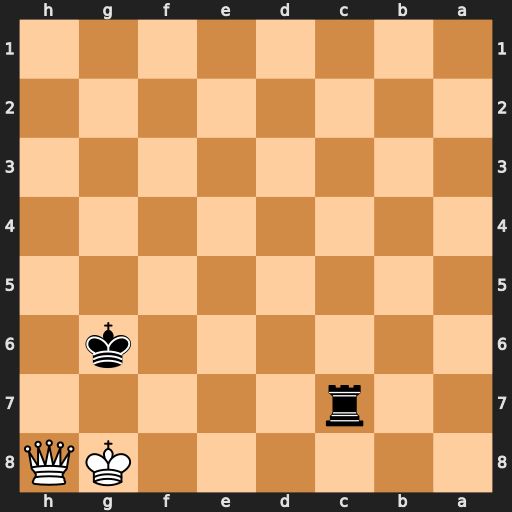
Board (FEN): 6KQ/2r5/6k1/8/8/8/8/8
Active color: b
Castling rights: -
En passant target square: -
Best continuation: Rc8#